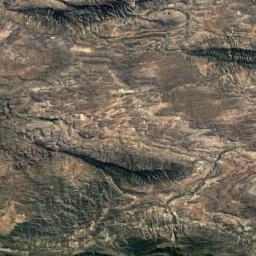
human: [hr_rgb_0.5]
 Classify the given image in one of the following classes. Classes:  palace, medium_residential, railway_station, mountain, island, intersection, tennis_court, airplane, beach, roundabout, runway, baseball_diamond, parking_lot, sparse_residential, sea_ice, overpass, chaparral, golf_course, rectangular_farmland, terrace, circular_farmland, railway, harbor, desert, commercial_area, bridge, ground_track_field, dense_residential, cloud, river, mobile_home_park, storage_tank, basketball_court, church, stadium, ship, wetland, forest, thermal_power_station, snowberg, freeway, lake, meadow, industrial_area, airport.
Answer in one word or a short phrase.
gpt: mountain